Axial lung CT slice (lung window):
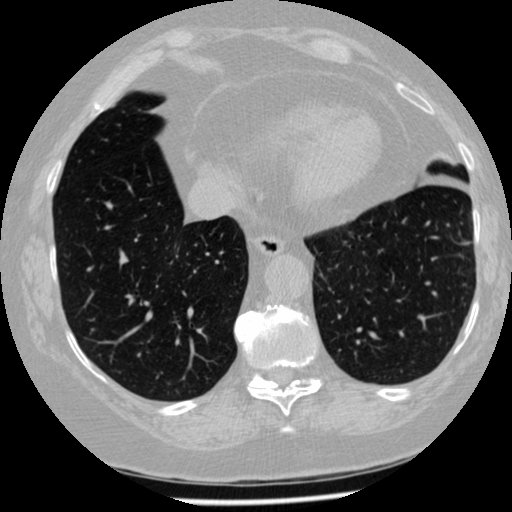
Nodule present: no